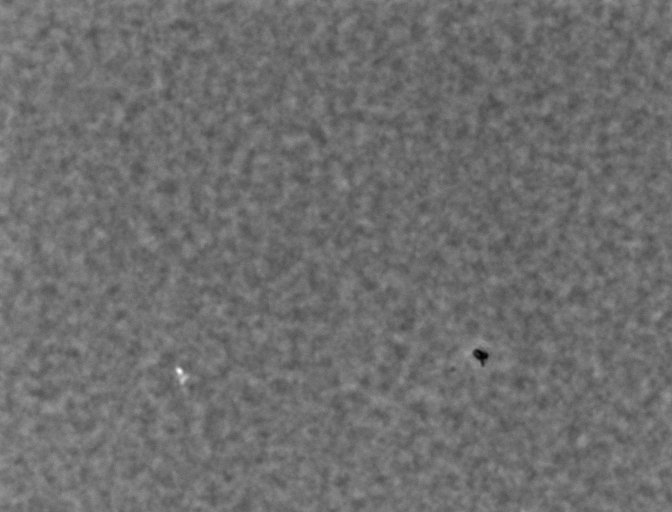
Listeria innocua